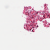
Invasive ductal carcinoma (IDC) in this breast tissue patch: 0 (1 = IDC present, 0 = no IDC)